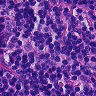
Metastatic tissue present: no